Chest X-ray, AP view. Patient: 30 years old, sex F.
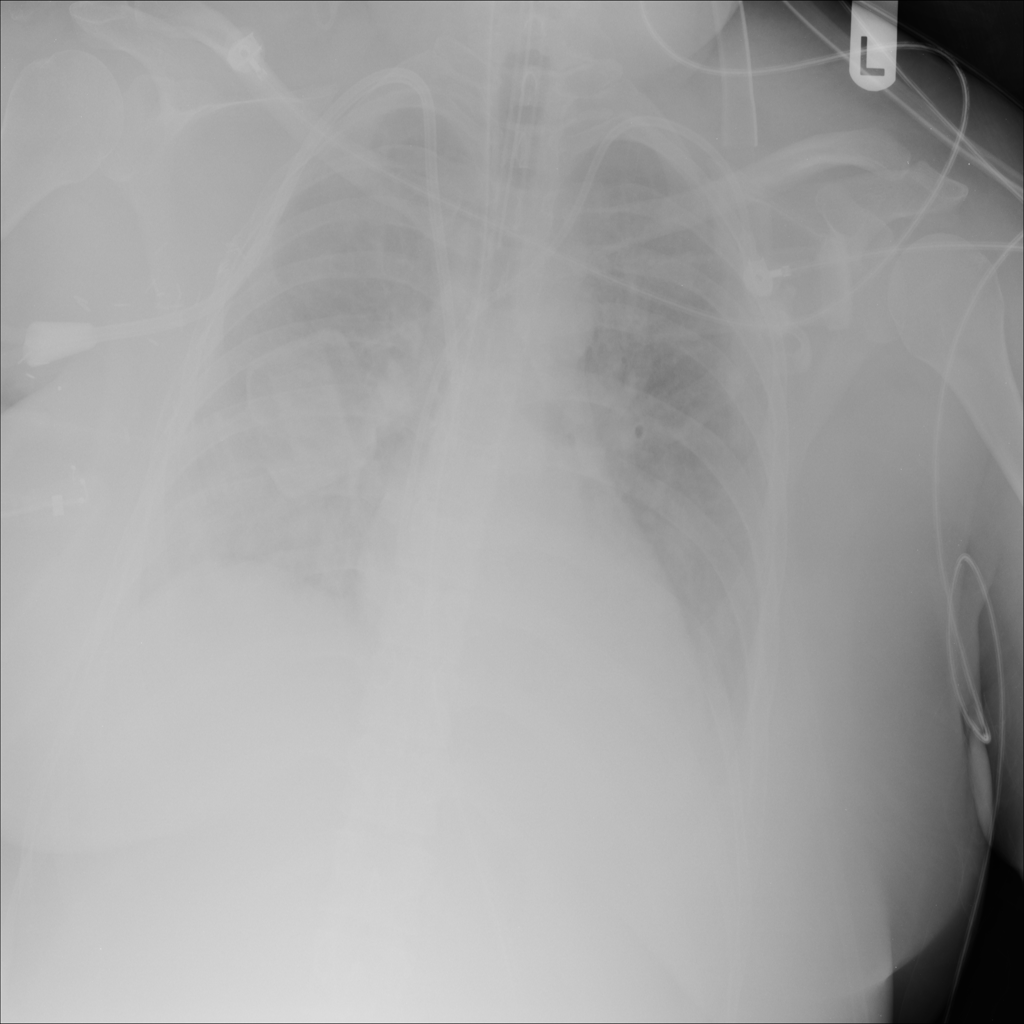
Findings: Consolidation, Effusion